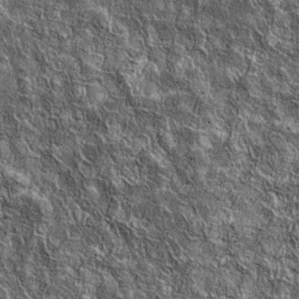
Label: non_frost